RGB frame:
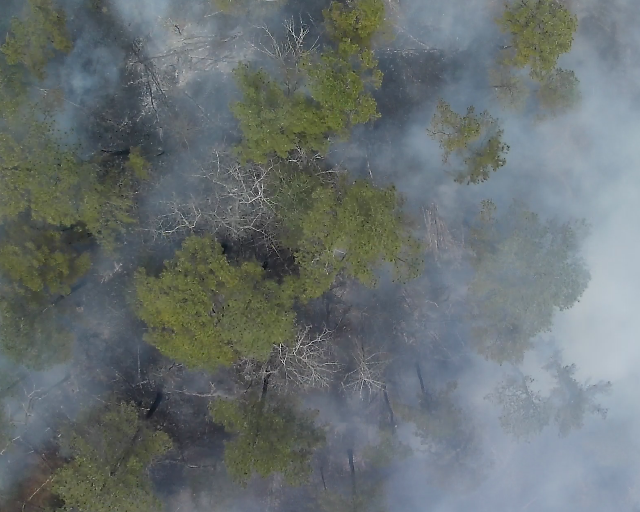
Thermal frame:
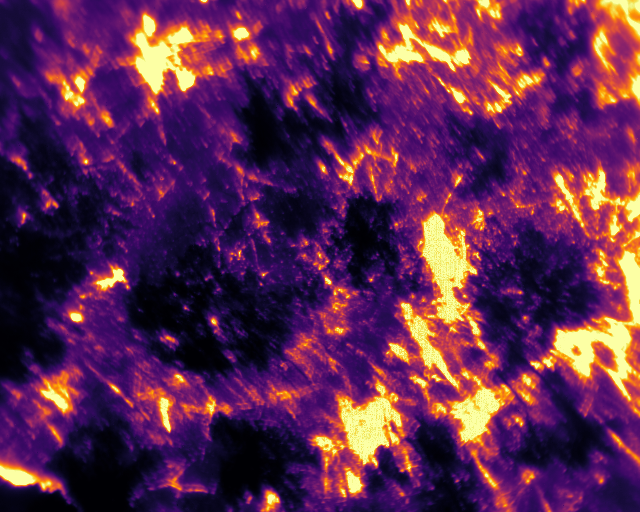
Captured: 2026-02-26 03:09:17
Pixels at or above 80 °C: 129240 (fraction of frame: 0.3944)